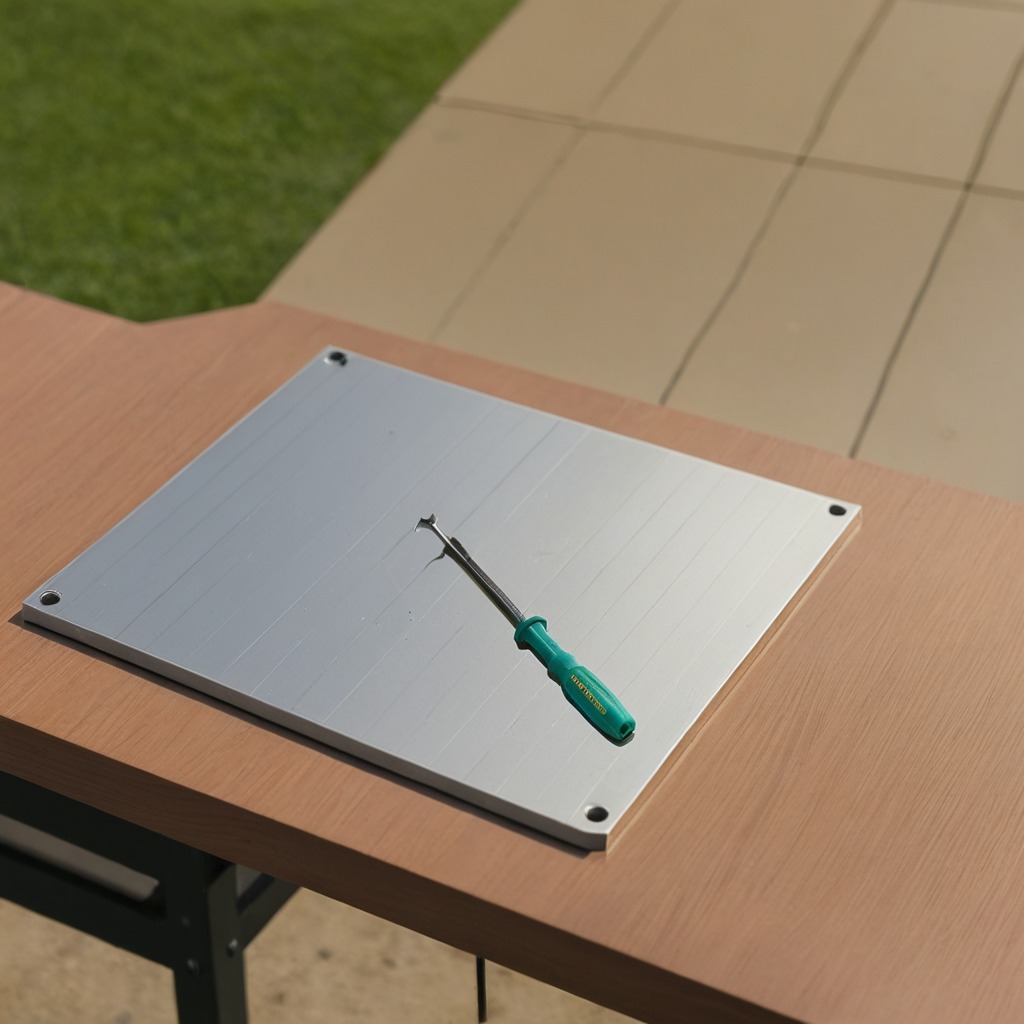
A screwdriver is lying on the textured surface of the utility table.